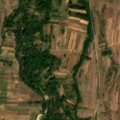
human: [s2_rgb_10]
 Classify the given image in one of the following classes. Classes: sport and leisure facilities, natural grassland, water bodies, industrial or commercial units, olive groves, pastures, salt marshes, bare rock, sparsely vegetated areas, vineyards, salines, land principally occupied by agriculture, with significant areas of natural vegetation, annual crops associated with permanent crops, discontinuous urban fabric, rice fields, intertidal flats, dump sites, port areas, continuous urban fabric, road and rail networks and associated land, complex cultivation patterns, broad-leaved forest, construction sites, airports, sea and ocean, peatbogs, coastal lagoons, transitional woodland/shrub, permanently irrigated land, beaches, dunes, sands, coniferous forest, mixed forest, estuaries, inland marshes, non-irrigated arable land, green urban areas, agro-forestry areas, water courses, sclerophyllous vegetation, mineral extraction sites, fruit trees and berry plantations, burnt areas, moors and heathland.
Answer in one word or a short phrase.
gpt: complex cultivation patterns, broad-leaved forest